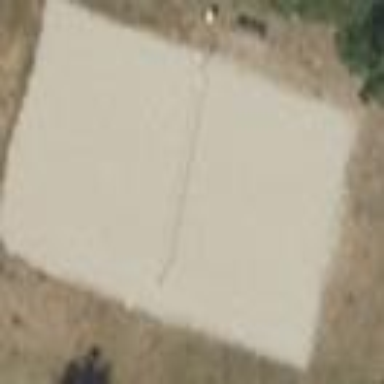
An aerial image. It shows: Sandy pitch designated for beach volleyball.